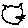
Label: cat